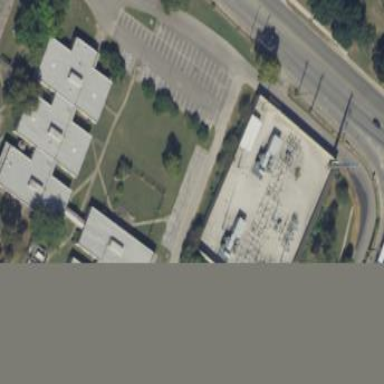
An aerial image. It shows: Outdoor power substation with surrounding wall. The substation operates at the distribution level.